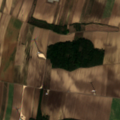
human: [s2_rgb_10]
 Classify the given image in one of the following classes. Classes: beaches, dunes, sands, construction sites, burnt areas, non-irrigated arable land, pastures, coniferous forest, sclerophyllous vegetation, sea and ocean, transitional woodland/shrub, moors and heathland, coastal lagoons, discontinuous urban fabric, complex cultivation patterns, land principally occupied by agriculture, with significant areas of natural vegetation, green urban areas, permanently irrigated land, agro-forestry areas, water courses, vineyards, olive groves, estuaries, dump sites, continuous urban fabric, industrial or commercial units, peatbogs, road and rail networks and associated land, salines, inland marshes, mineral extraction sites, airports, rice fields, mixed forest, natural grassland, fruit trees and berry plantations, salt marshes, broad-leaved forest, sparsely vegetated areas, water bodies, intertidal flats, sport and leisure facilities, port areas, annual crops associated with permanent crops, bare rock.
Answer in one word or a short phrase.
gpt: non-irrigated arable land, vineyards, land principally occupied by agriculture, with significant areas of natural vegetation, broad-leaved forest